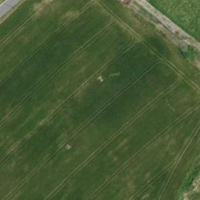
EUNIS habitat code: 52
Species observed at this site:
Corvus corone
Passer domesticus
Turdus merula
Buteo buteo
Milvus migrans